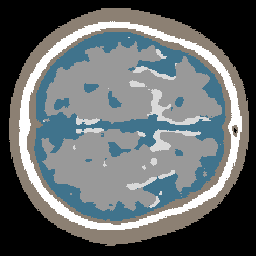
Label: no_lesion